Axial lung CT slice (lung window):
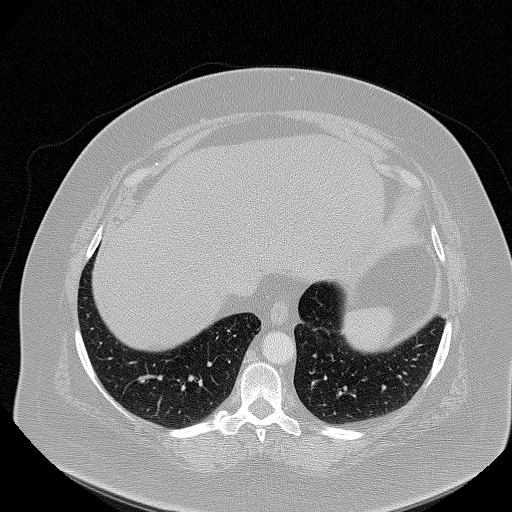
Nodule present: no